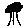
Label: tree